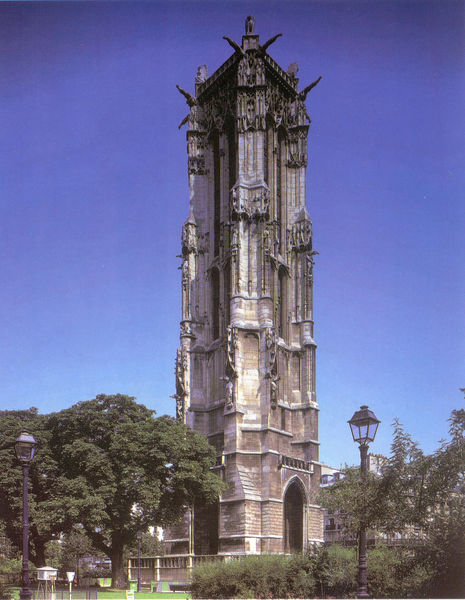
Titel: Tour Saint-Jacques-de-la-boucherie
Künstler: Jehan de Felin
Standort: Paris
Institution: Tour Saint-Jacques-de-la-boucherie
Schlagwörter: baum, blau, blätter, flügel, himmel, laub, schatten, weiß, bäume, dreieck, grün, kirchturm, stadt, fenster, frankreich, glas, grau, hell, hintergrund, lampe, laterne, laternen, licht, paris, schwarz, säulen, tür, gebäude, park, rasen, wiese, expressionismus, ornament, alt, wand, architektur, stein, ast, stamm, brüstung, büsche, kirche, sonne, sträucher, england, gotik, wald, rund, turm, garten, balkon, farbig, ansicht, bogen, fassade, türen, leer, giebel, mauer, ziegel, allee, tag, massiv, backstein, wolkenlos, platz, pilaster, figuren, treppe, wetter, zerstörung, arch, arches, architecture, blue, church, lamp, white, window, bench, black, dark, gray, green, grey, old, wall, verzierung, brown, granit, hoch, tor, zinnen, foto, fotografie, grossstadt, photographie, bögen, ruine, glockenturm, türme, dom, urlaub, denkmal, kathedrale, photo, fries, portal, tore, sims, gesims, skulpturen, natur, gefängnis, glocke, portale, dienste, farbfoto, gotisch, spitzbogen, spitzbögen, simse, sky, stone, tree, mittelalter, sonnenschein, straßenlaterne, laubbäume, building, house, kapelle, houses, roof, street, tower, trees, alle, geschosse, baroque, grass, light, bushes, plants, castle, arbre, dreieckig, viereck, wasserspeier, door, bridge, fence, geschoss, marble, outside, quadratisch, pierre, bauwerk, day, lamps, lantern, lights, maßwerk, ancient, aufriss, nischen, archway, doors, nachbau, ziegelstein, fialen, halbsäulen, cathedral, neogotik, neugotik, brick, bricks, gate, strassenlampe, statues, wachturm, fiale, detail, box, gothique, église, gothic, medieval, tracery, bush, belltower, speier, wuchtig, einzeln, oiseau, long, spire, tour, baldachine, blaise pascal, einzen, fiele, flamboyant, gargoyles, grün wiese, lampfe, pillar, st. jaques, tour saint jacques, blue sky, edinburgh, structure, photograph, graveyard, cemetery, big, immeuble, chatre, tall, europe, image, historic, concrete, archs, batiment, lamppost, high, air, post, gargoyle, lampadaire, bau, reimes, butress, phallus, light pole, phallic, buttress, wasserwpeier, cloitre, lampposts, aggressiv, unbelievable, tall castle, gargouille, ghotic, fenche, lam, mail box, nische, gargoils, dooe, lapsposts, toof